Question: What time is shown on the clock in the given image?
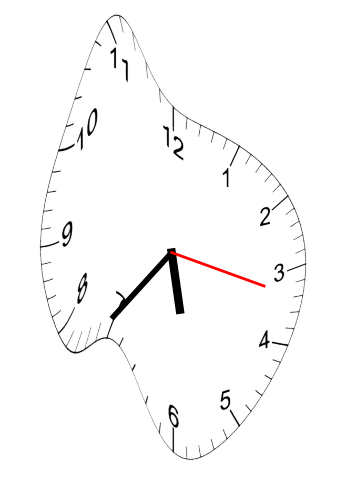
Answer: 05:36:17